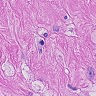
Metastatic tissue present: yes